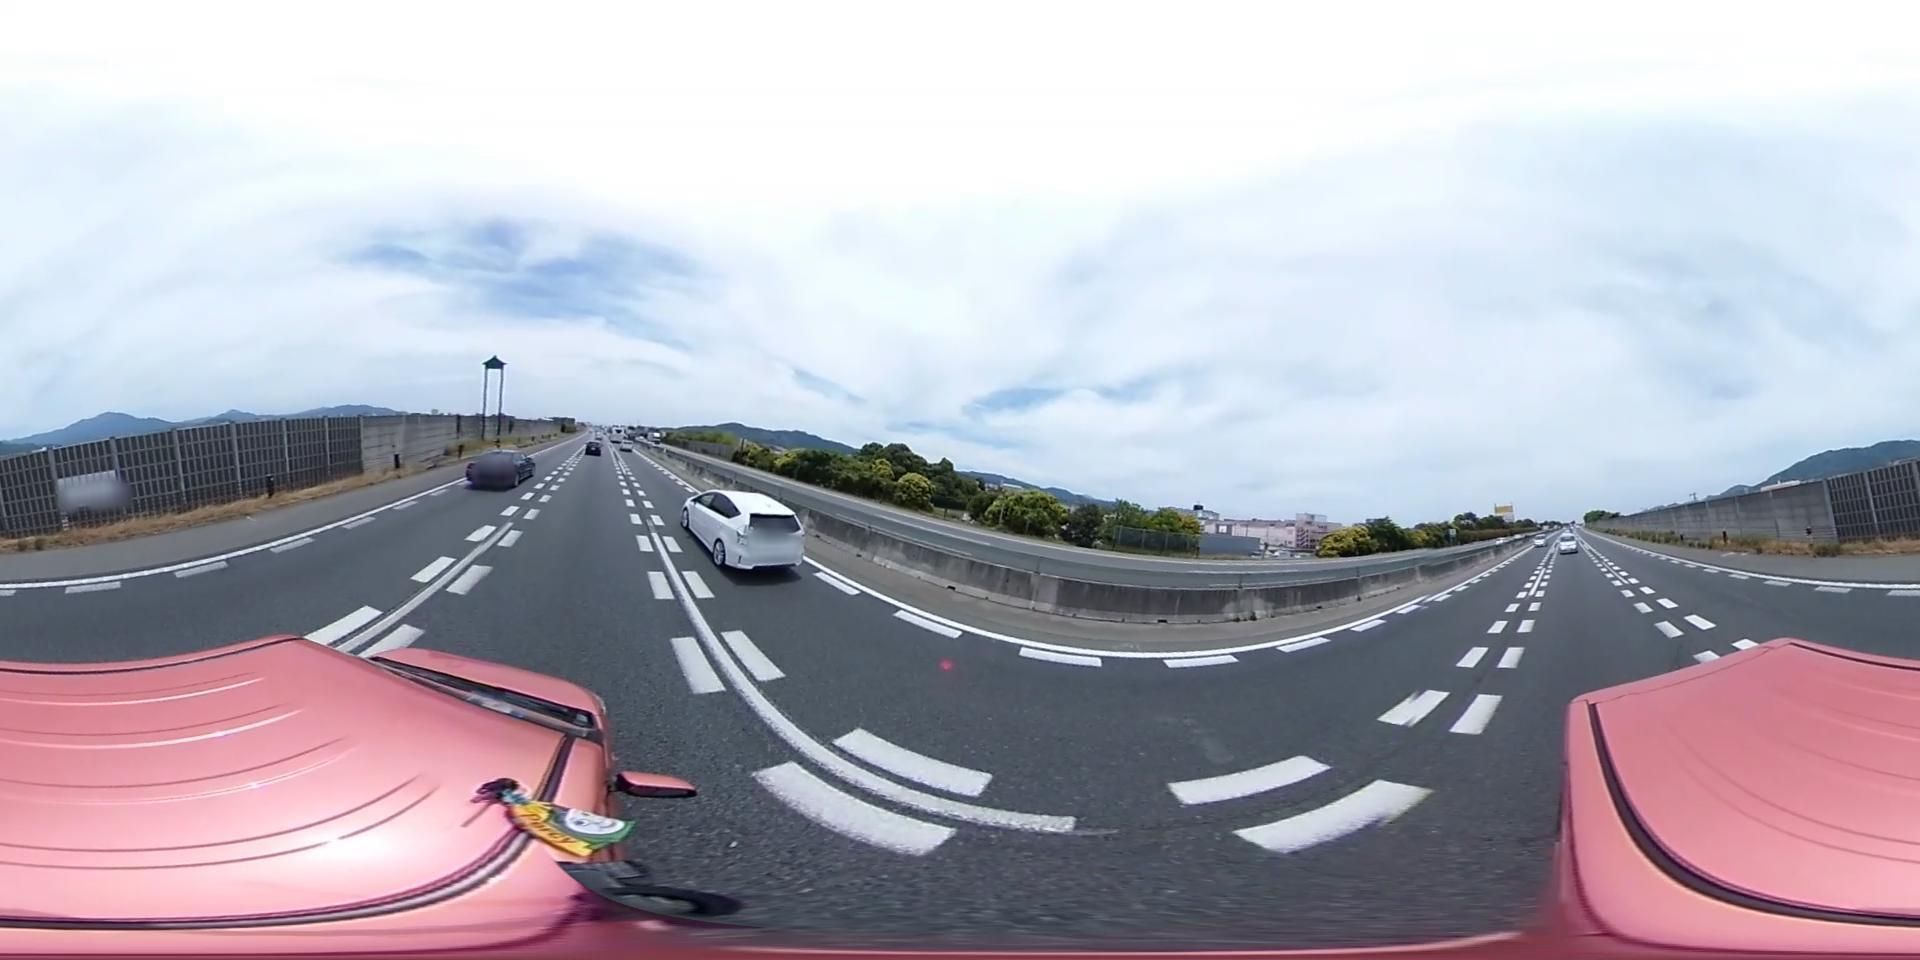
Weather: cloudy
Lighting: day
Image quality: good
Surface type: cycling surface
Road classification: track, unclassified
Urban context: urban centre
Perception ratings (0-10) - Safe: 0.33, Lively: 2.06, Beautiful: 5.05, Boring: 5.56, Depressing: 4.57, Wealthy: 1.7